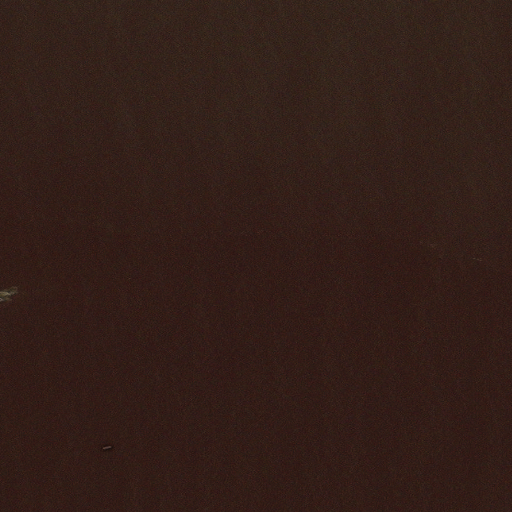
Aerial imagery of island in Alaska named Alim-tanakix containing only unknown